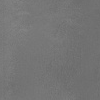
Atmospheric dust classification: dusty